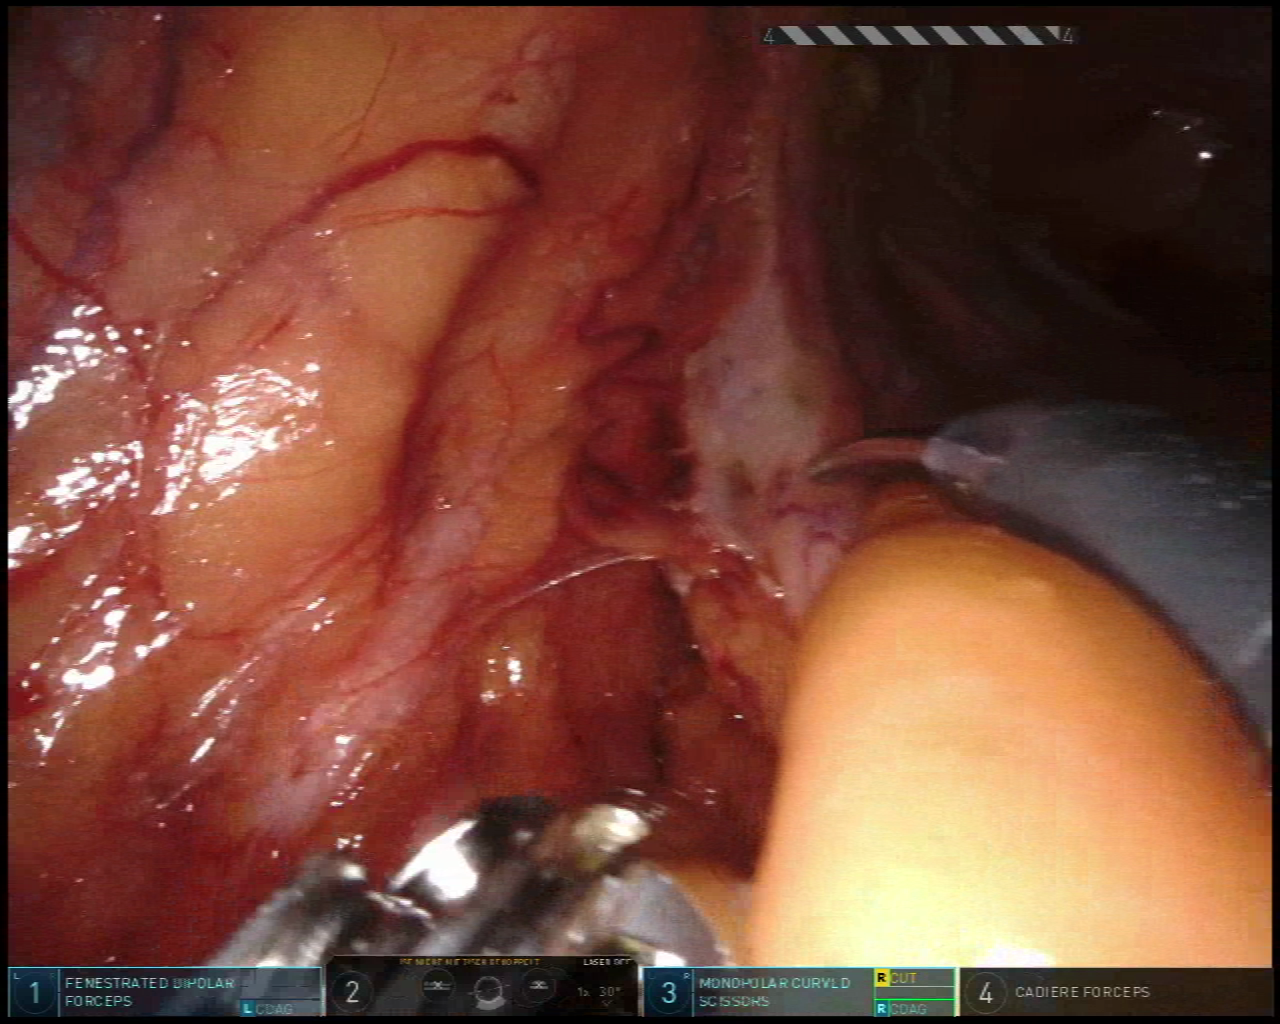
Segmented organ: ureter
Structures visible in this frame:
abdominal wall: yes
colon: no
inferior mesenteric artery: no
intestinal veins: no
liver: no
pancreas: no
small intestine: no
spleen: no
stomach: no
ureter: yes
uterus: no
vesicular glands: no